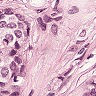
Metastatic tissue present: yes